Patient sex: F
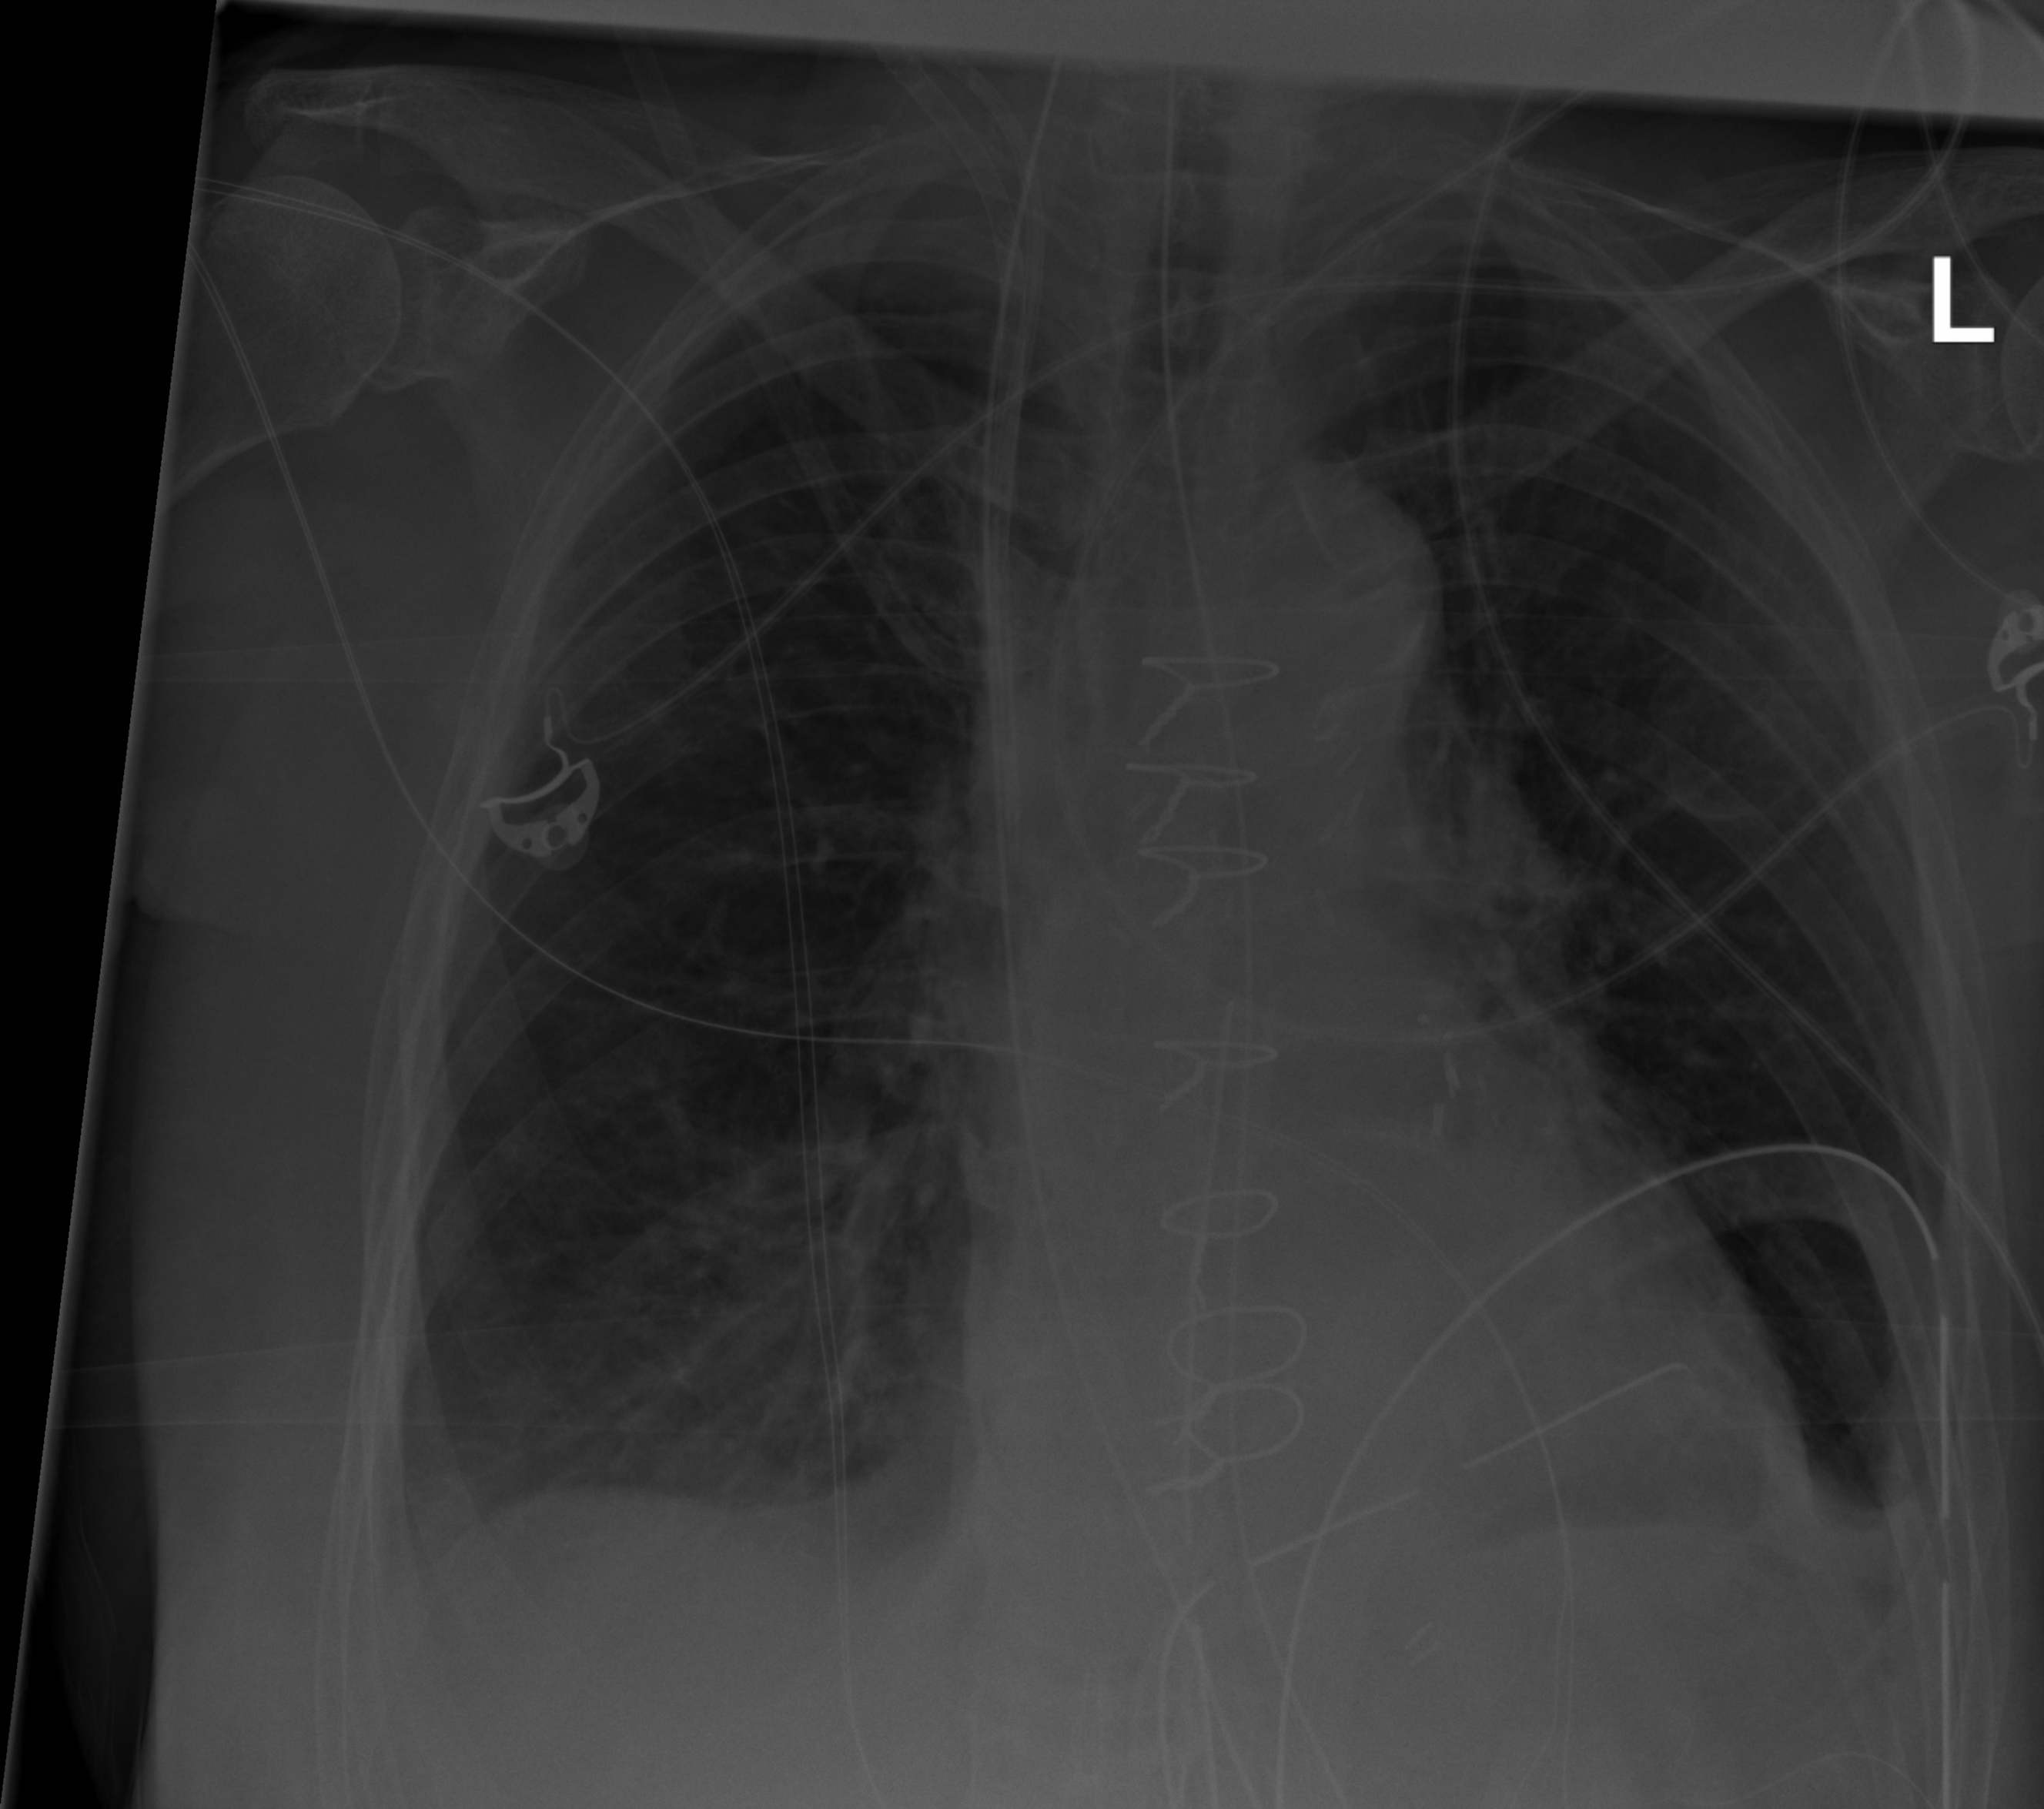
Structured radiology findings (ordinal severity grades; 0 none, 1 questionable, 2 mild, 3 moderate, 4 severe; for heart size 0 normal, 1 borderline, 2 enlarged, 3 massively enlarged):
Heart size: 0
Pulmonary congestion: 0
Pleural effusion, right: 2
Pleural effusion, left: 2
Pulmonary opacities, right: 0
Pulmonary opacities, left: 0
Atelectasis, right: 2
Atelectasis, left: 2